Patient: sex M, age 35
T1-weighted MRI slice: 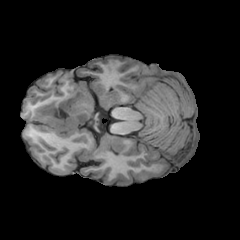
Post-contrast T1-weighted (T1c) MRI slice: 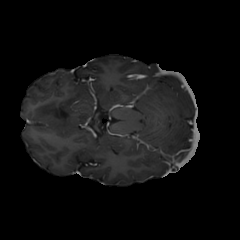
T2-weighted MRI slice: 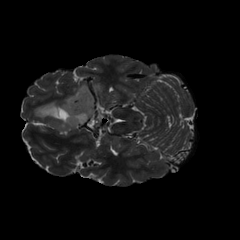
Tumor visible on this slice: yes
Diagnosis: Astrocytoma, IDH-mutant
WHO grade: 3